Field crop: maize
Growth stage: 2
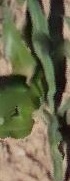
Species: maize